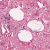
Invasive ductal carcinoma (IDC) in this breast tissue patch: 0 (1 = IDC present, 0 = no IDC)